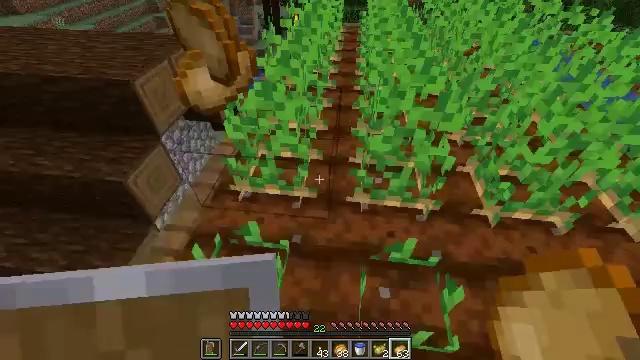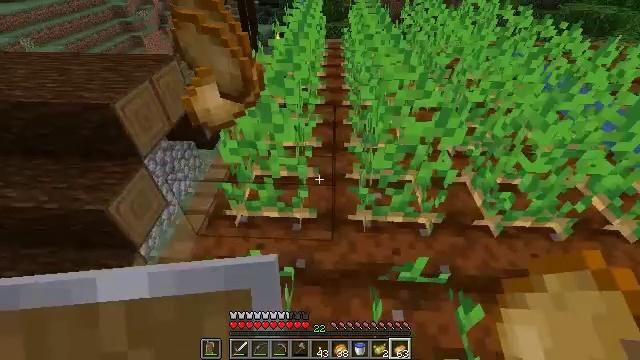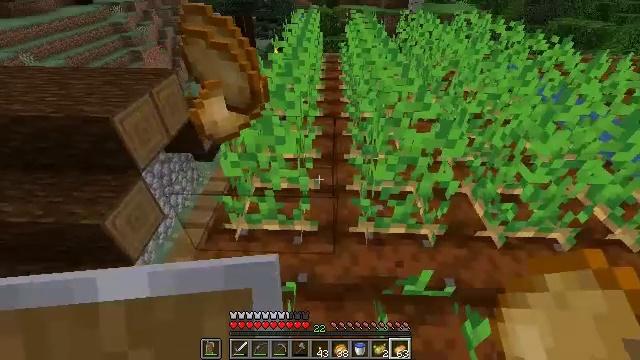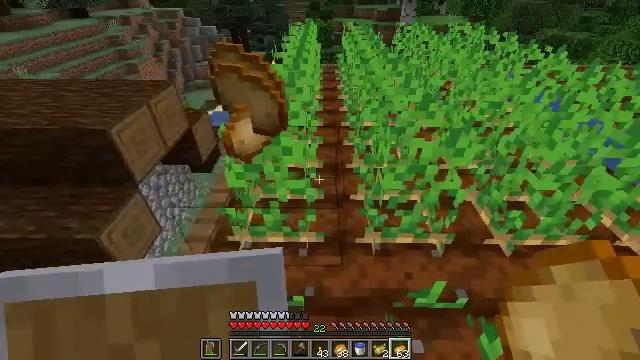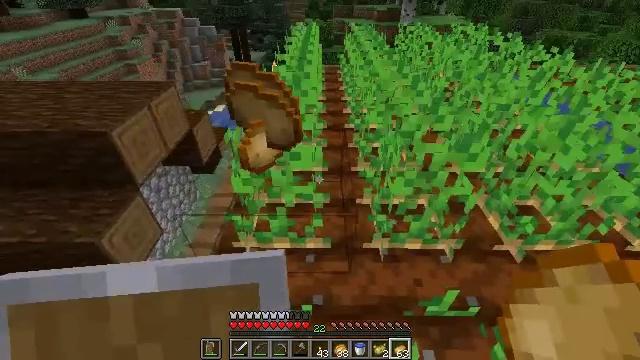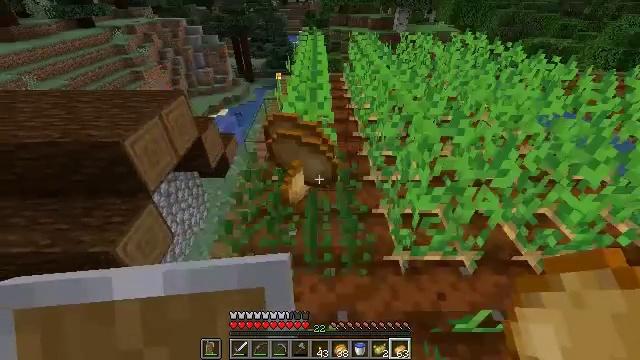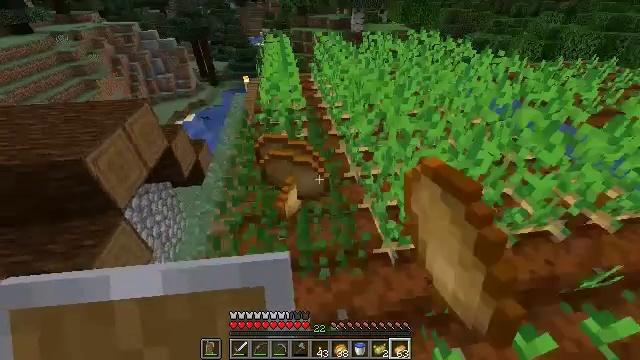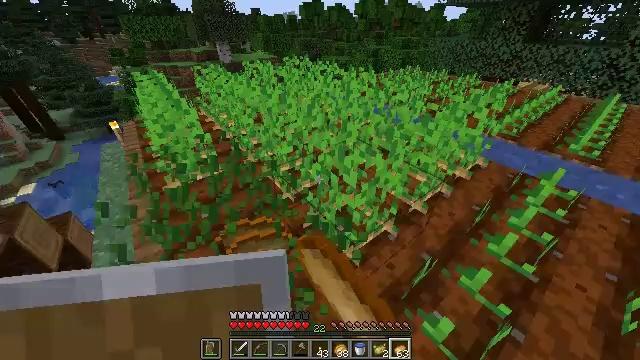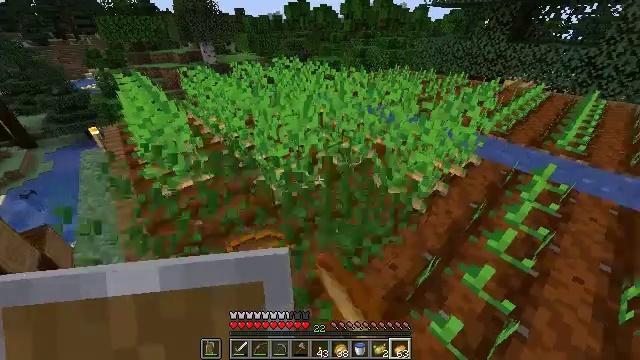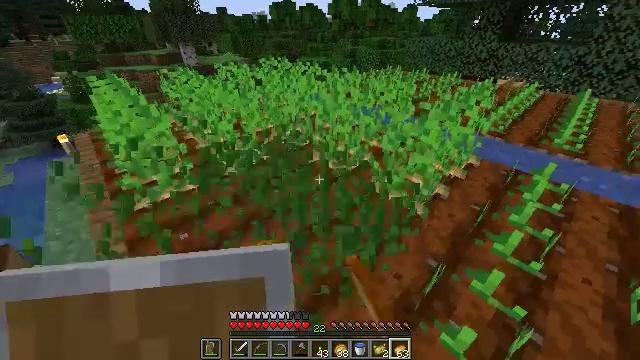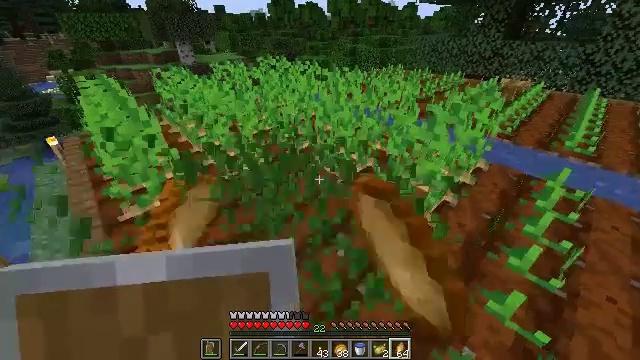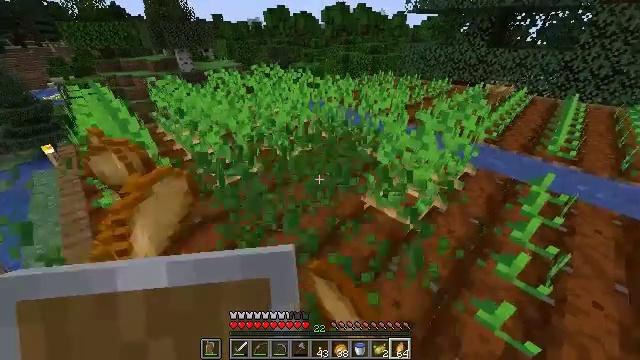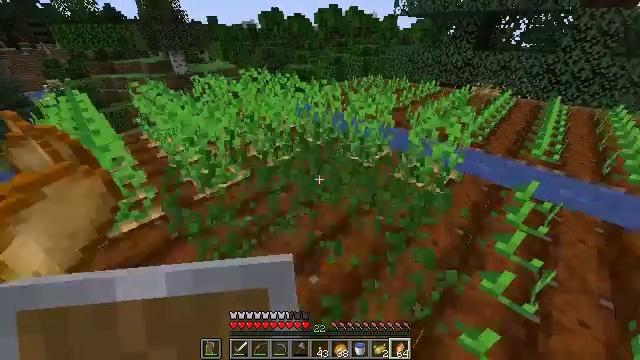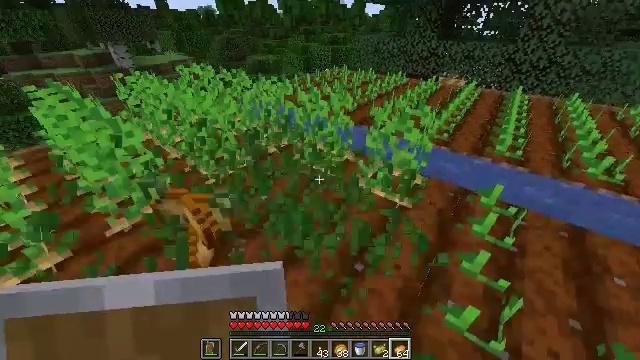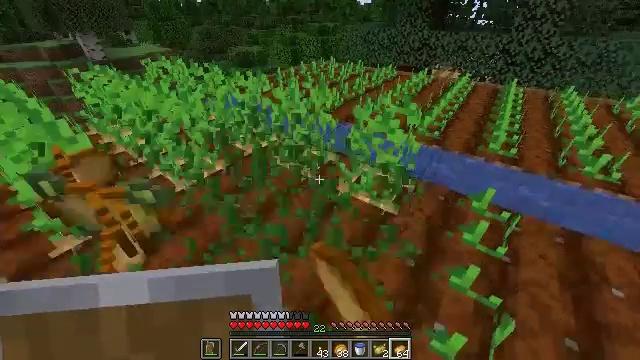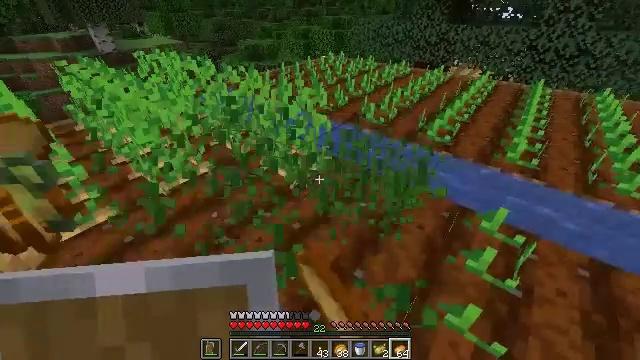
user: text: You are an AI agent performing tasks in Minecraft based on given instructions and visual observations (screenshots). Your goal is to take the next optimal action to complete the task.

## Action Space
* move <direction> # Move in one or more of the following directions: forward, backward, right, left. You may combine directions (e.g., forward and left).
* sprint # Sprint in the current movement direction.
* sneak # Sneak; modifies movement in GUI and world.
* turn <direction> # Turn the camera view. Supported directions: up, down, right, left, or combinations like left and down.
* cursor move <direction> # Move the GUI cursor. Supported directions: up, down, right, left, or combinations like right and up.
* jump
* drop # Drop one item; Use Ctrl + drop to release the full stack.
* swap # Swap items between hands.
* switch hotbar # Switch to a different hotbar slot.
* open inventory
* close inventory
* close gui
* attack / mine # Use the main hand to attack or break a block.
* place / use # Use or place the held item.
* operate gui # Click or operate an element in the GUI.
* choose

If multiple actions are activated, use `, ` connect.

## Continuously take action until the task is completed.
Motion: motion action
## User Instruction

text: Collect potatoes from the garden.
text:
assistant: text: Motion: turn right and up
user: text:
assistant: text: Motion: turn up
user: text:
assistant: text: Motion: turn right and up
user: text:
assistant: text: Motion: move forward and move left
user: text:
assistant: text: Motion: move forward and move left, attack / mine
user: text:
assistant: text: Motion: move forward and move left, turn right and down, attack / mine
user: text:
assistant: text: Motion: turn right and up
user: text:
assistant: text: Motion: turn right, attack / mine
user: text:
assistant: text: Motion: move forward, turn right and up, attack / mine
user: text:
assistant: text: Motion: move forward and move right, attack / mine
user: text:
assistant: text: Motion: move forward and move right, turn right, attack / mine
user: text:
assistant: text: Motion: move forward and move right, turn right, attack / mine
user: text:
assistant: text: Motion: move forward and move right, turn right, attack / mine
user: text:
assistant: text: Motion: move forward and move right, turn right, attack / mine
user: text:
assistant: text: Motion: move forward and move right, turn left, attack / mine
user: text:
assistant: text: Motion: turn left, attack / mine
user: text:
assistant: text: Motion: move forward, turn left and up, attack / mine
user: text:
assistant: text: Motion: move forward, attack / mine
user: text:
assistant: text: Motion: move forward, turn left, attack / mine
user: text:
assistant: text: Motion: move forward, turn left
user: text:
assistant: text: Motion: move forward, turn left, attack / mine
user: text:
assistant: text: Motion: move forward, turn left, attack / mine
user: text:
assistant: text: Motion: move forward and move left, turn left and down, attack / mine
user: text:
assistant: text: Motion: move forward and move left, turn left, attack / mine
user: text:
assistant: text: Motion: move left, turn left and down, attack / mine
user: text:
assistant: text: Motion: move left, turn left, attack / mine
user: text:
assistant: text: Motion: move forward and move left, attack / mine
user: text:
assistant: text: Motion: move forward and move left, attack / mine
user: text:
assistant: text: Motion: move forward and move left, turn down, attack / mine
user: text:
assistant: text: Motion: move forward, turn right, attack / mine